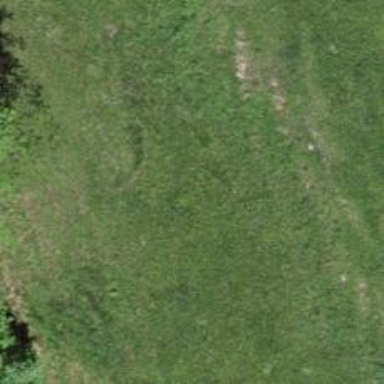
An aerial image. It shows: Grassy path.